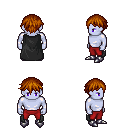
a pixel art fantasy rpg character, male body template, dark elf, purple skin, black cape, red pants, brunette short bangs hairstyle, metal boots, four views (front, back, left, right), 2x2 character sprite sheet, small pixel art, hard edges, no anti-aliasing